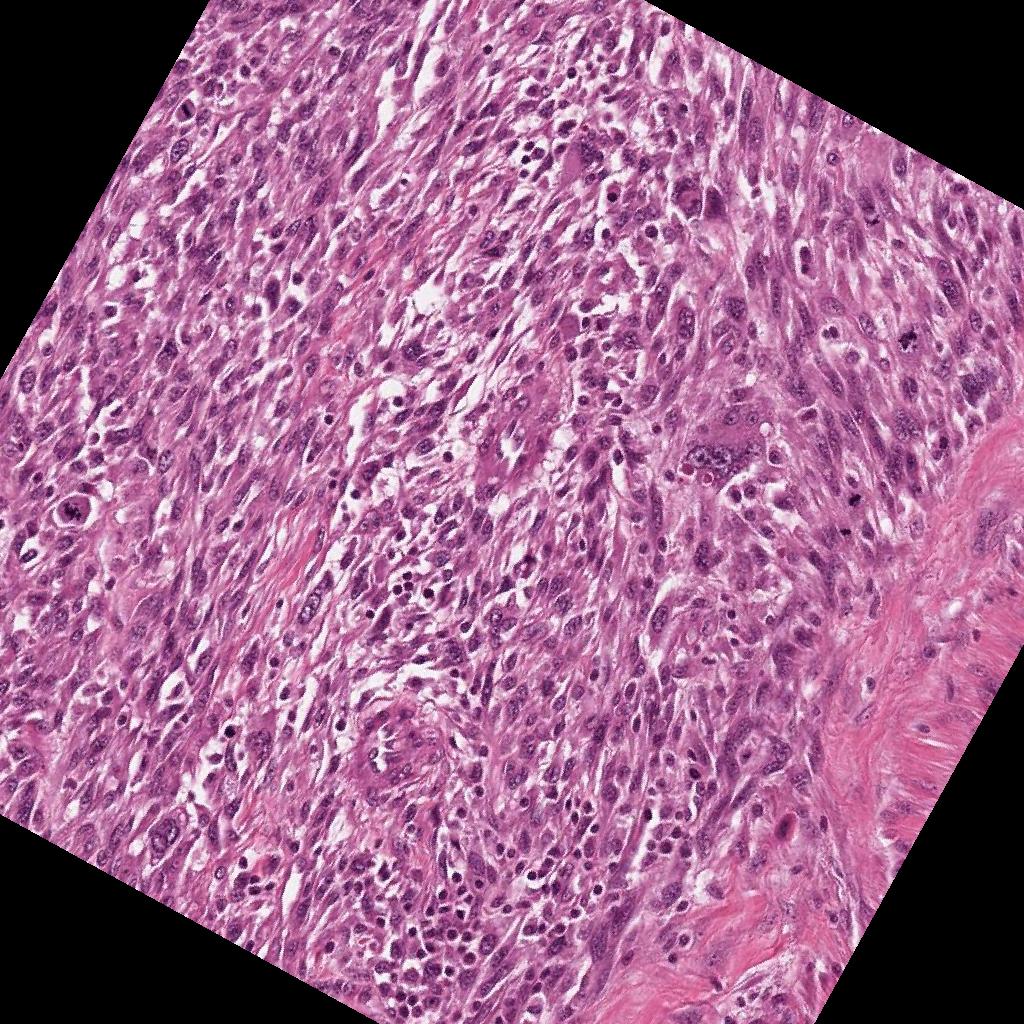
Label: Viable